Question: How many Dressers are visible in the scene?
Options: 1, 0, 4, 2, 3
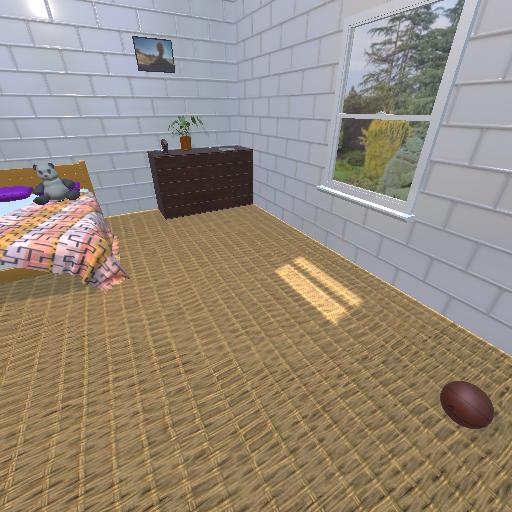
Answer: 1